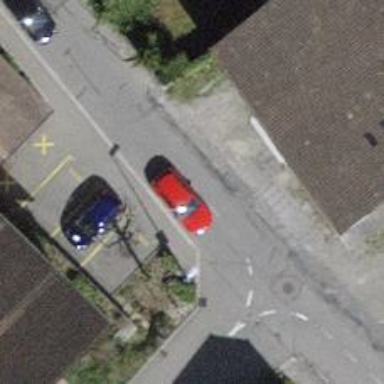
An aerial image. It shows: Public transport stop position.